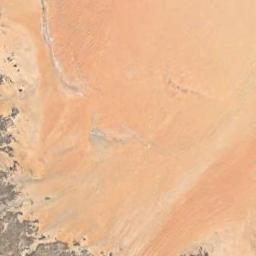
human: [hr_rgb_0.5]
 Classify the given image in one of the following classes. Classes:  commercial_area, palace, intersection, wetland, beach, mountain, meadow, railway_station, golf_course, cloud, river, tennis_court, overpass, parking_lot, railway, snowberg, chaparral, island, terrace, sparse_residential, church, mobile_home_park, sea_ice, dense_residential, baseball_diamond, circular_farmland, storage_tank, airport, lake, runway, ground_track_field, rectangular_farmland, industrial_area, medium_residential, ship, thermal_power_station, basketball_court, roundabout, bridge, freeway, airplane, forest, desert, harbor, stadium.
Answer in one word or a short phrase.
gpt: desert